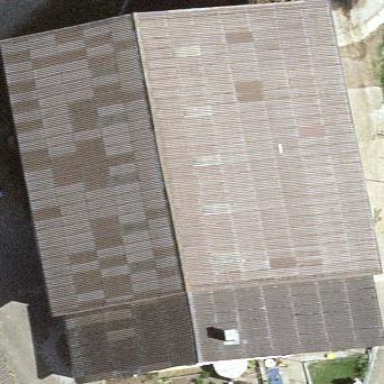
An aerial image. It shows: Farm building.